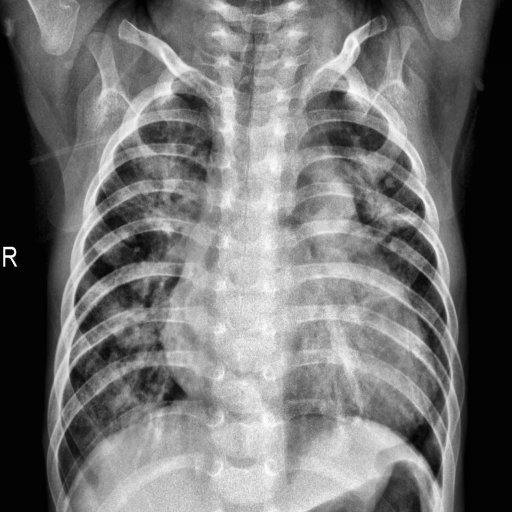
Finding: PNEUMONIA